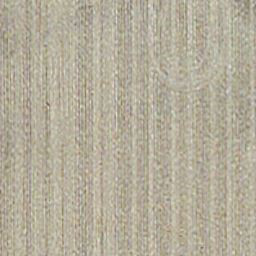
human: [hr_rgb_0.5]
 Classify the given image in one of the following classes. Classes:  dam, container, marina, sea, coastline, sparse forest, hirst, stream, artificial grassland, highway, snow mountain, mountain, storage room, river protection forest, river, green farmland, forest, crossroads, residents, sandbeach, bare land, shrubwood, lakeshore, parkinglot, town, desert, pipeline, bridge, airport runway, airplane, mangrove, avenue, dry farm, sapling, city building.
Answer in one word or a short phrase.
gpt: dry farm